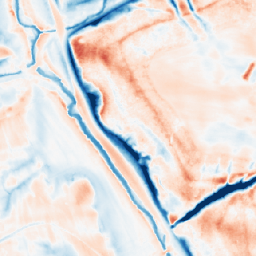
Category: multiscale
Decomposition family: dog_multiscale
Decomposition parameters: sigma_ratio: 2
n_scales: 4
base_sigma: 0.5
Upsampling method: area
Upsampling parameters: scale: 4
Upsampling scale: 4